Question: I am currently trying to add a detail view feature for some elements of my app, and I am looking to display them like this dialog box in the Chrome app:
(It opens when you click on the https lock symbol)

The box should cover the entire top of the apps window and not leave space on top, right or left, just on the bottom of course. It also should be dismissable by clicking outside of it.
I was trying to do this for a while now but without success.
How can I achieve this?
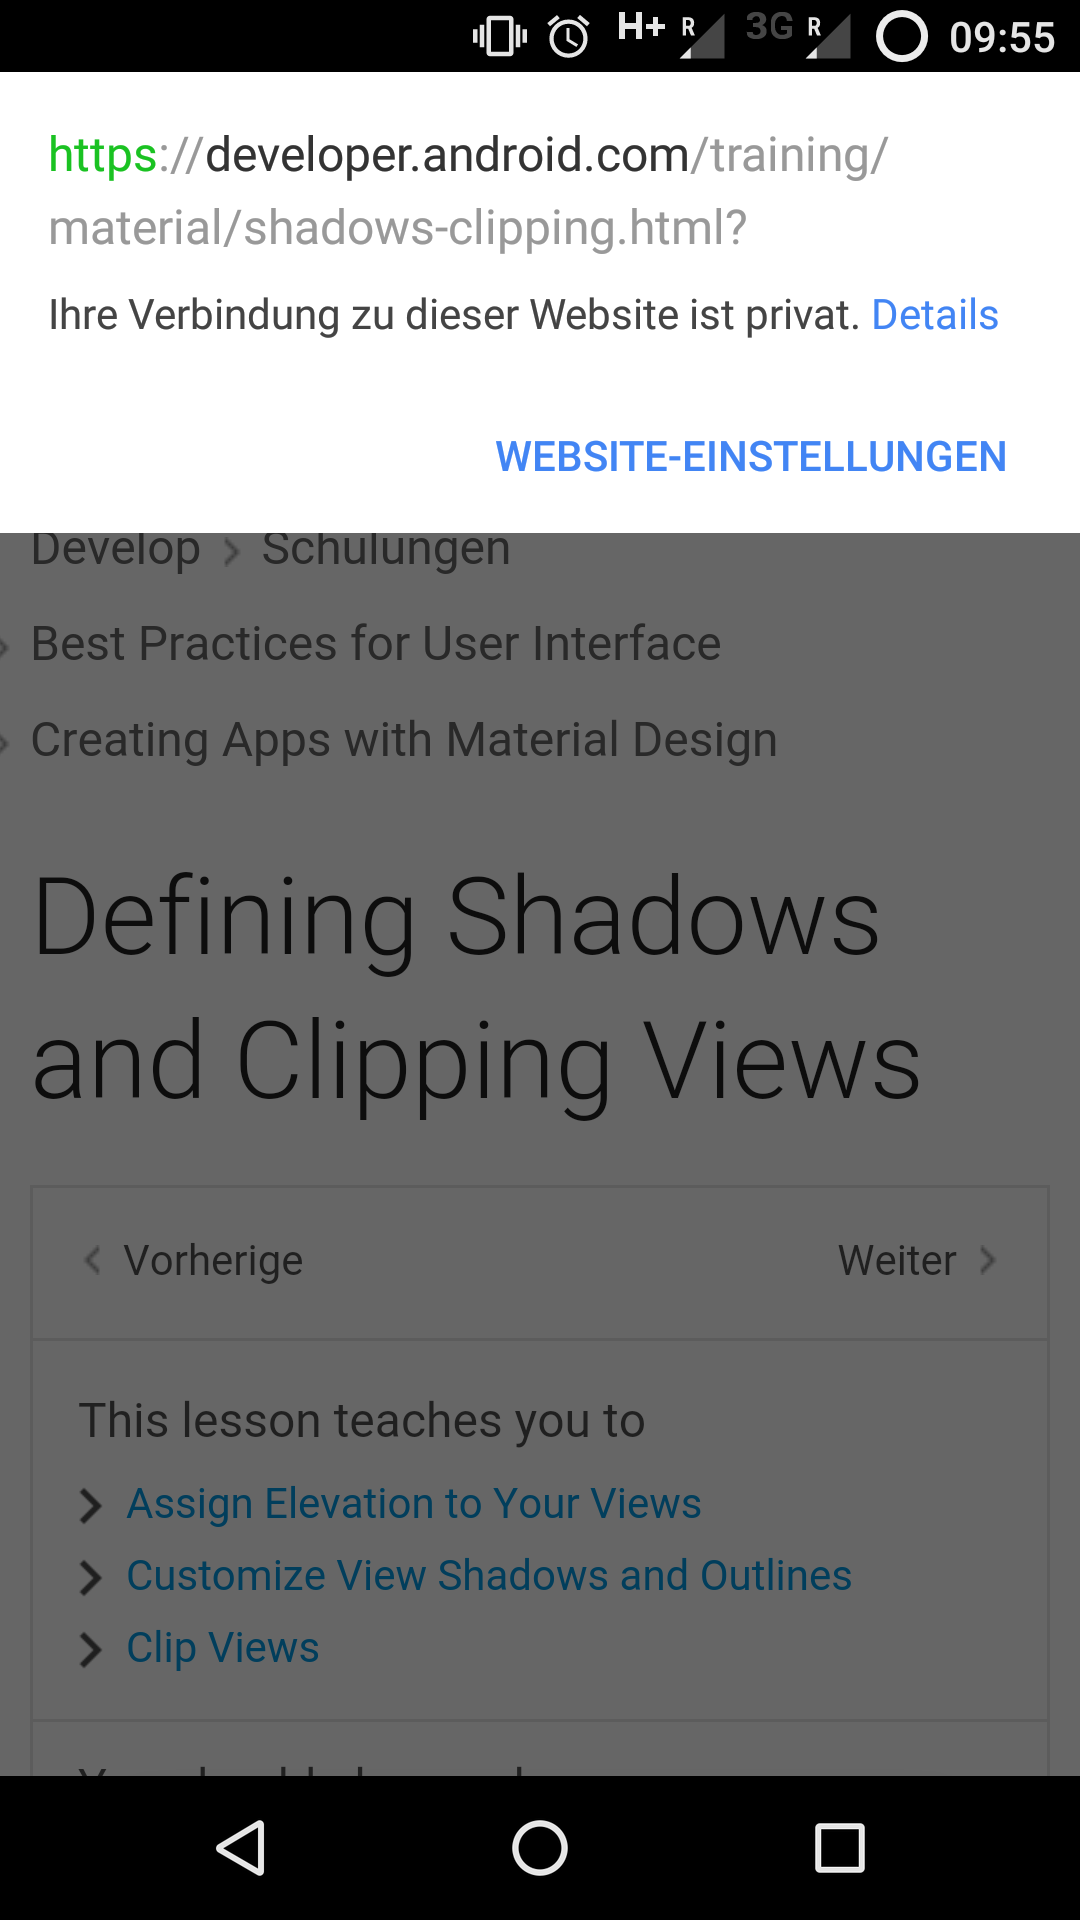
Answer: You can achieve it in several ways.
## First one
Create your own analogue of 'DialogFragment' (don't extend existing one) with your view (which'll be placed in the top) and show it like this:
'''
getSupportFragmentManager().beginTransaction()
.add(new MyDialogFragment(), android.R.id.content)
.commit();
'''
'android.R.id.content' is like root view of your activity ('setContentView()' adds view on top of it).
## Activity one
You can create 'Activity' that will be transparent and 'll have this "card" on the top.
## Third one
Just make 'Dialog' appear at the top of screen. <URL>